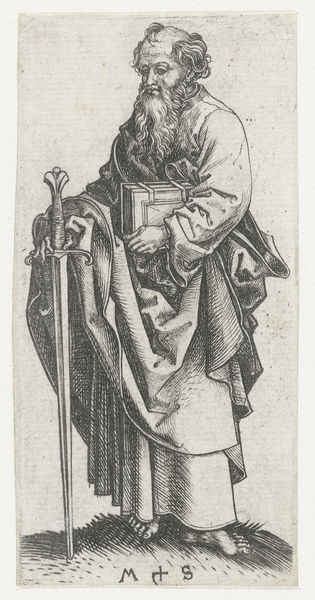
Titel: Apostel Paulus
Künstler: Martin Schongauer
Standort: Amsterdam
Institution: Rijksmuseum
Schlagwörter: hand, mann, umhang, finger, mund, stirn, gras, bart, arm, augen, bibel, falten, vollbart, hände, portrait, figur, gewand, haare, stehend, lippen, locken, füße, holzschnitt, ruhe, grafik, inschrift, glatze, zehen, buch, barfuß, druck, seite, schwert, gelehrter, meister, kuperstich, apostel, gewandt, s, m